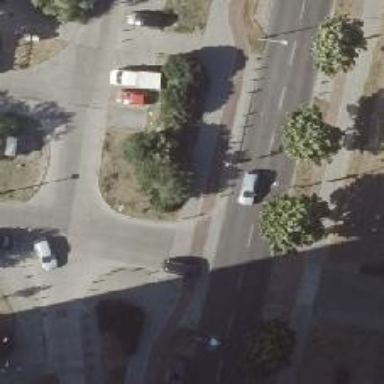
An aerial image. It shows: Unmarked crossing on the road.